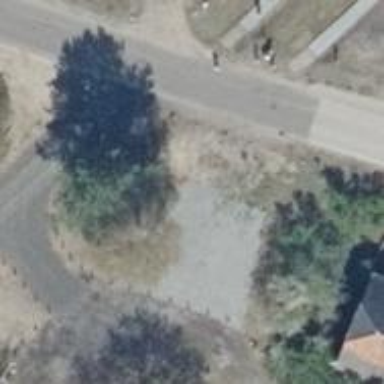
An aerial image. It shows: Abandoned railway with historical significance.